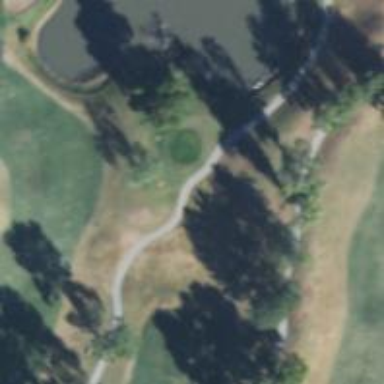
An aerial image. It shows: Service road used as golf cart path.